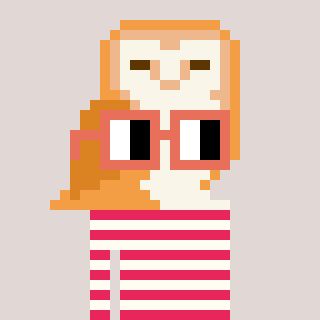
a pixel art character with square orange glasses, a owl-shaped head and a grayscale-colored body on a warm background